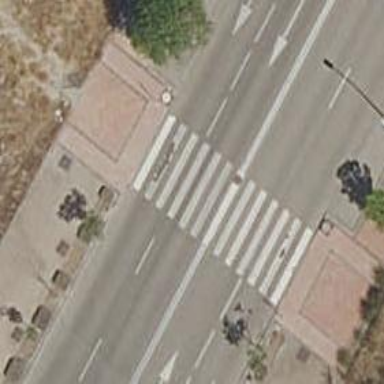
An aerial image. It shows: Uncontrolled road crossing.